Question: I'm having problems with vertical centering an icon at the end of the list item.

So as you can see i want to vertically centre the right arrow.
I'm using Bootstrap 3, Angular-UI bootstrap JS and ofc AngularJS.
My current code is:
'''
<style>
.center {
display: inline-block;
vertical-align: middle;
float: none;
}
</style>
<div class="row">
<div class="col-xs-10">
<div class="row">
<div class="col-xs-10">{{ dn.Var1 }}</div>
<div class="col-xs-3">{{ dn.Var2 }}</div>
<div class="col-xs-7">{{ dn.Var3 }}</div>
</div>
</div>
<div class="col-xs-2 center">
<div class="row">
<span class="glyphicon glyphicon-chevron-right "></span>
</div>
</div>
</div>
'''
Any ideas?
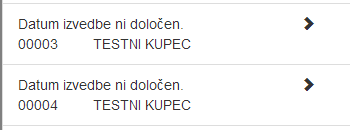
Answer: Try this
'''
<div class="col-xs-2">
<div class="row" >
<span class="glyphicon glyphicon-chevron-right col-xs-offset-5" style="padding-top: 50%">
</span>
</div>
'''